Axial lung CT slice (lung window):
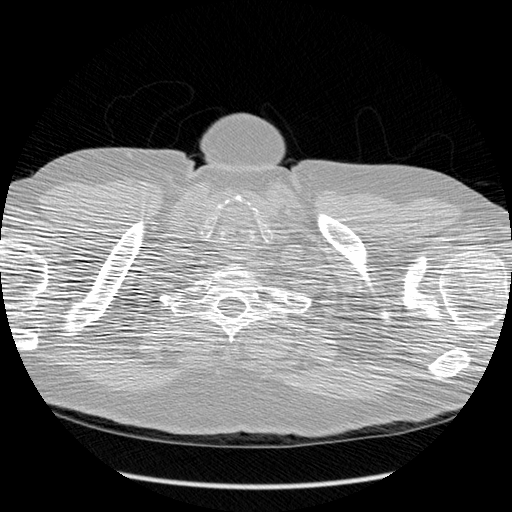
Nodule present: no